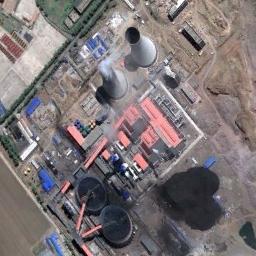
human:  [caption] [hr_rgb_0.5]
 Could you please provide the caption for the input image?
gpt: The thermal power station is on the bare land next to some buildings .

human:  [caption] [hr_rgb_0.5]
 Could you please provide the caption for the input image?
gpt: There is a thermal power station in the open space by the woods .

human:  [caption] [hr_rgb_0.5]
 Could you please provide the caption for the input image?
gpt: In the thermal power plant there are workshops and machinery, there are two chimneys, one is smoking, and there is a coal pool next to it .

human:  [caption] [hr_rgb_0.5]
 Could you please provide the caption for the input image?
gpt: Many buildings of different shapes are next to the thermal power station .

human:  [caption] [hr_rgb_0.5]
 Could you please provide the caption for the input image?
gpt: There are some red buildings and two chimneys on the thermal power station .